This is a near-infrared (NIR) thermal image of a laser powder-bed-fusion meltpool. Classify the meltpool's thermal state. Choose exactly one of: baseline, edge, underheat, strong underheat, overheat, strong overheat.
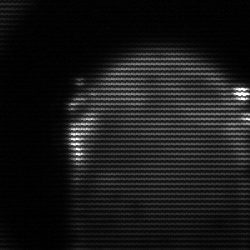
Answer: edge